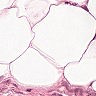
Metastatic tissue present: no